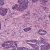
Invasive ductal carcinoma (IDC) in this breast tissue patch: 1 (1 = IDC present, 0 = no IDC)